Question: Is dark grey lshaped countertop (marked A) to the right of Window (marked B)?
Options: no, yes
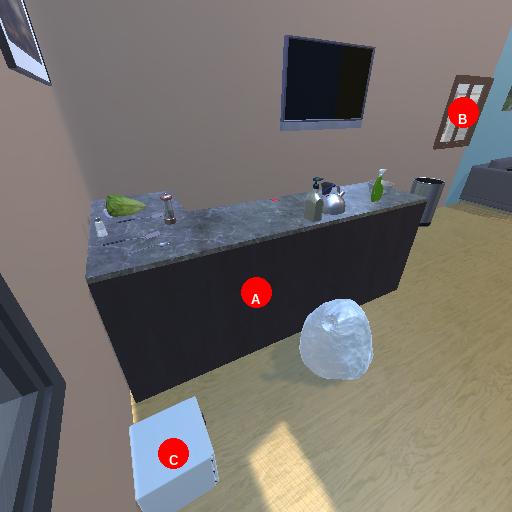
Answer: no